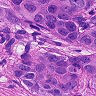
Metastatic tissue present: yes